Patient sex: F
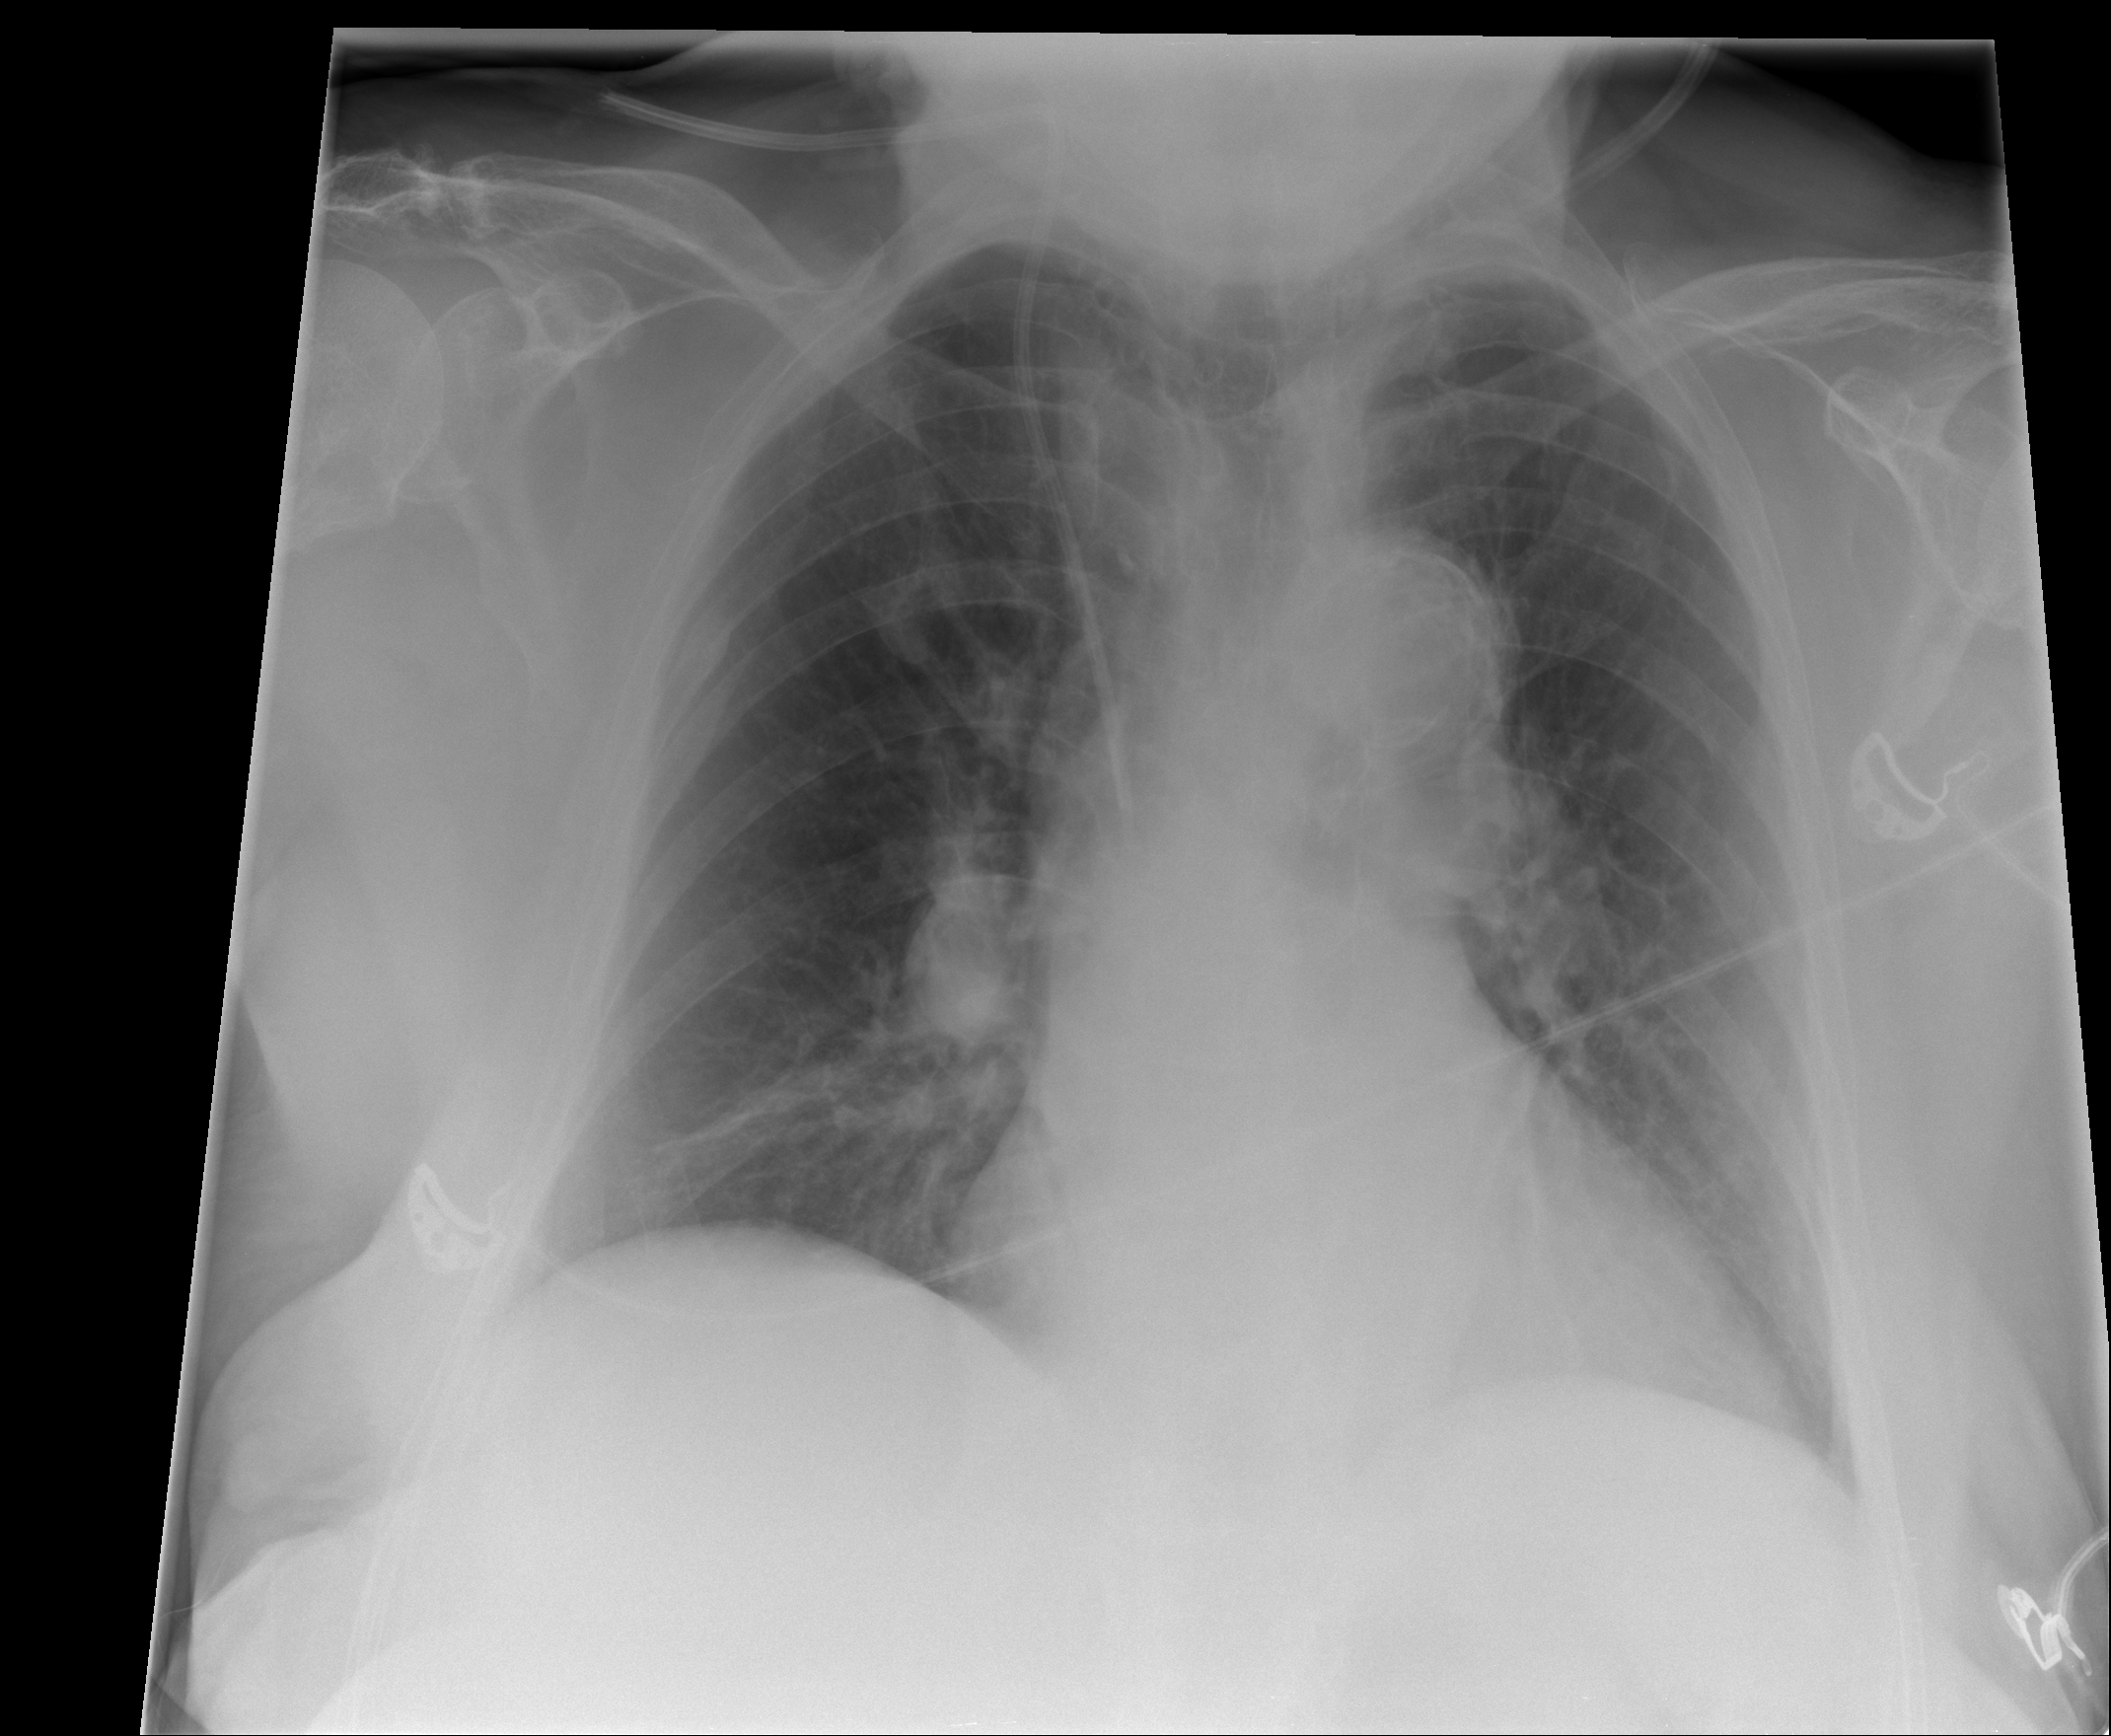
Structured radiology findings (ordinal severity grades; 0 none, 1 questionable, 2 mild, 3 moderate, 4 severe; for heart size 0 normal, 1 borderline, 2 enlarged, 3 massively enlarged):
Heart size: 1
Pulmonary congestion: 1
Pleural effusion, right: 0
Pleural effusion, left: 0
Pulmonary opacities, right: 0
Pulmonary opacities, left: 0
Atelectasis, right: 1
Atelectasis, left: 1